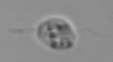
Label: Amoeba